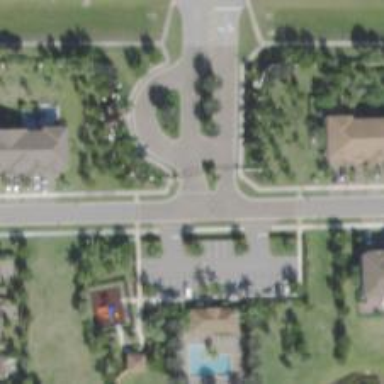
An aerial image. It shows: Road with stop sign.